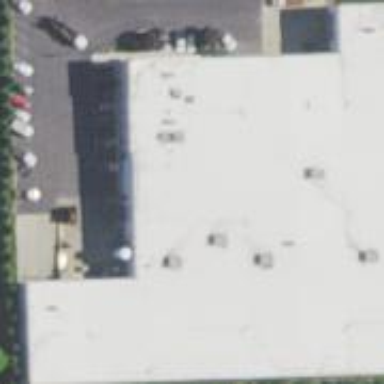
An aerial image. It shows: Building.